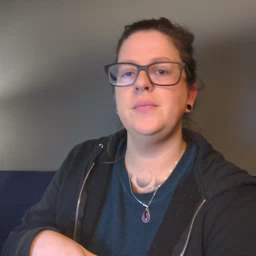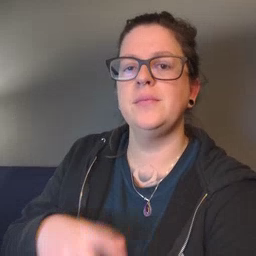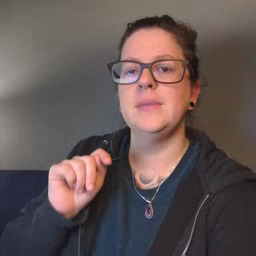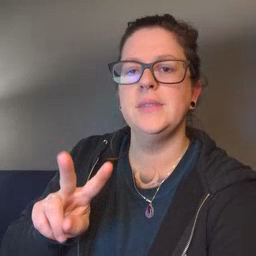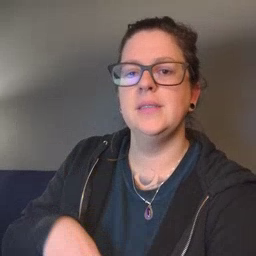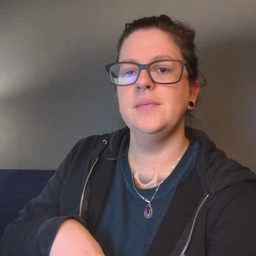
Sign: TV